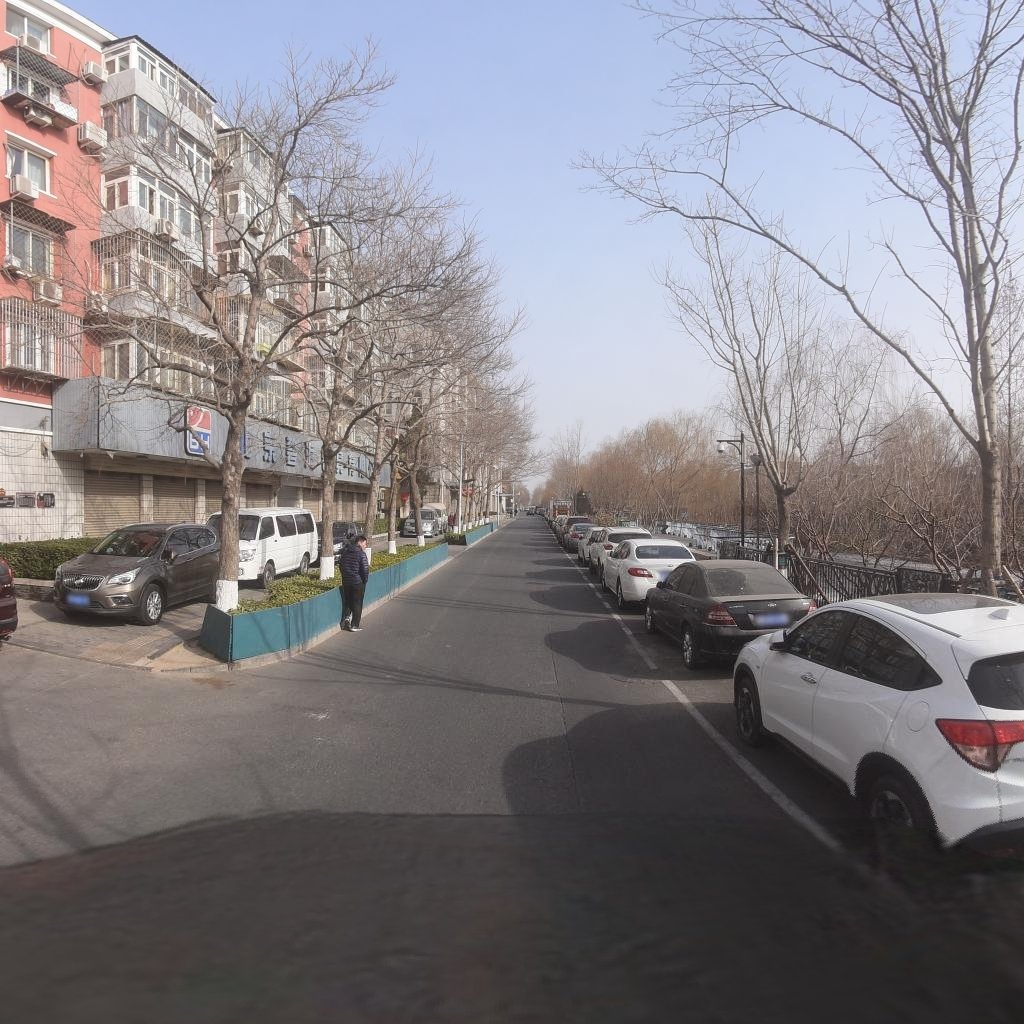
Region: Xicheng
Road damage annotations: longitudinal crack